Question: >
<URL>
I had implemented some speech recognition application in java.its working well with the eclipse when i run from eclipse..but my code not running when i m trying to run from command line ..
i had included some jar from the sphinx ..like sphinx.jar,jsapi.jar,wsj_dictionary.jar,my directory structure is as follows :

So can anyone suggest me how to make .exe or a executable jar file that can be run directly?
thanks in advance..
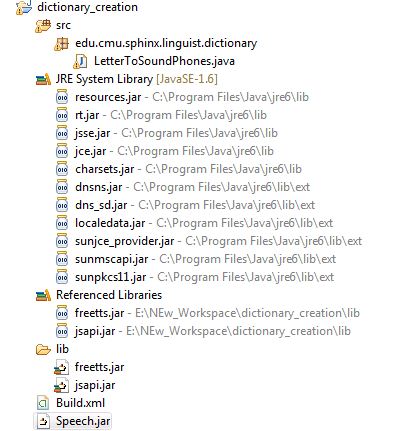
Answer: In Eclipse, you can export your project into an executable JAR file by right-clicking on your source folder, selecting "Export...", selecting "Java->Executable JAR File". Eclipse will then offer the option to either extract your external JAR dependencies into the final jar file, or place them into a folder with the final jar's manifest classpath referencing them.